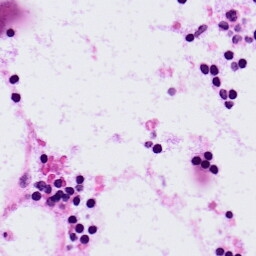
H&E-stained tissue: LymphNode